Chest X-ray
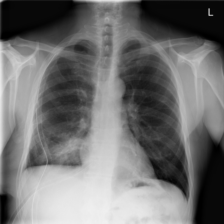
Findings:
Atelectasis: negative
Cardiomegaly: negative
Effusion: negative
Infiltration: negative
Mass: negative
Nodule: negative
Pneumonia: negative
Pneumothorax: negative
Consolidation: negative
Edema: negative
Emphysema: negative
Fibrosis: negative
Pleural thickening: negative
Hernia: negative